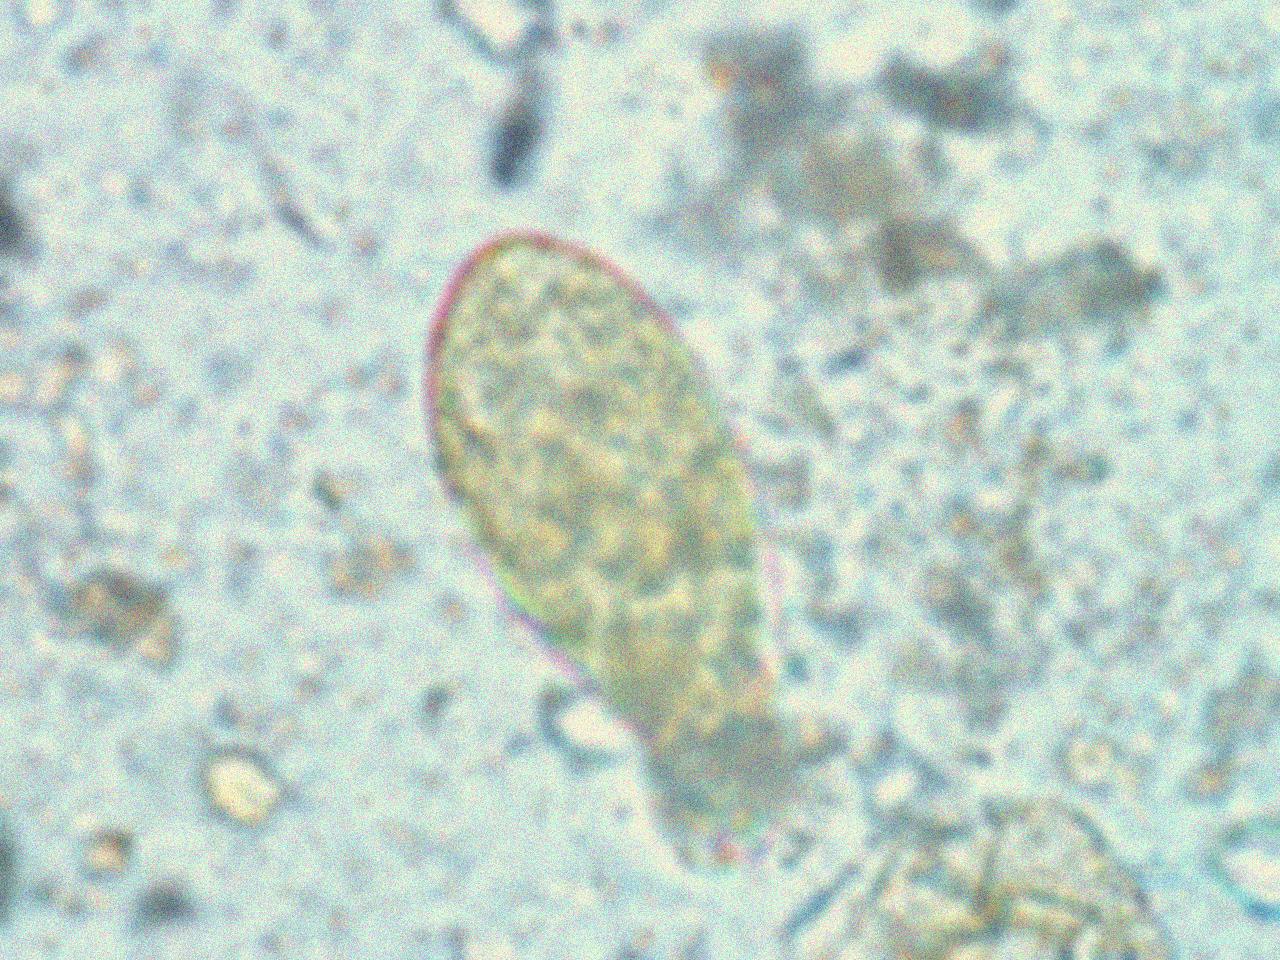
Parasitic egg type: Fasciolopsis buski